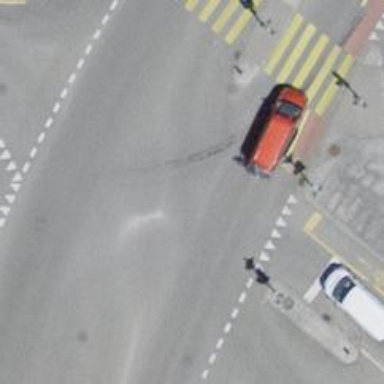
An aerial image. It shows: Road with traffic signals.